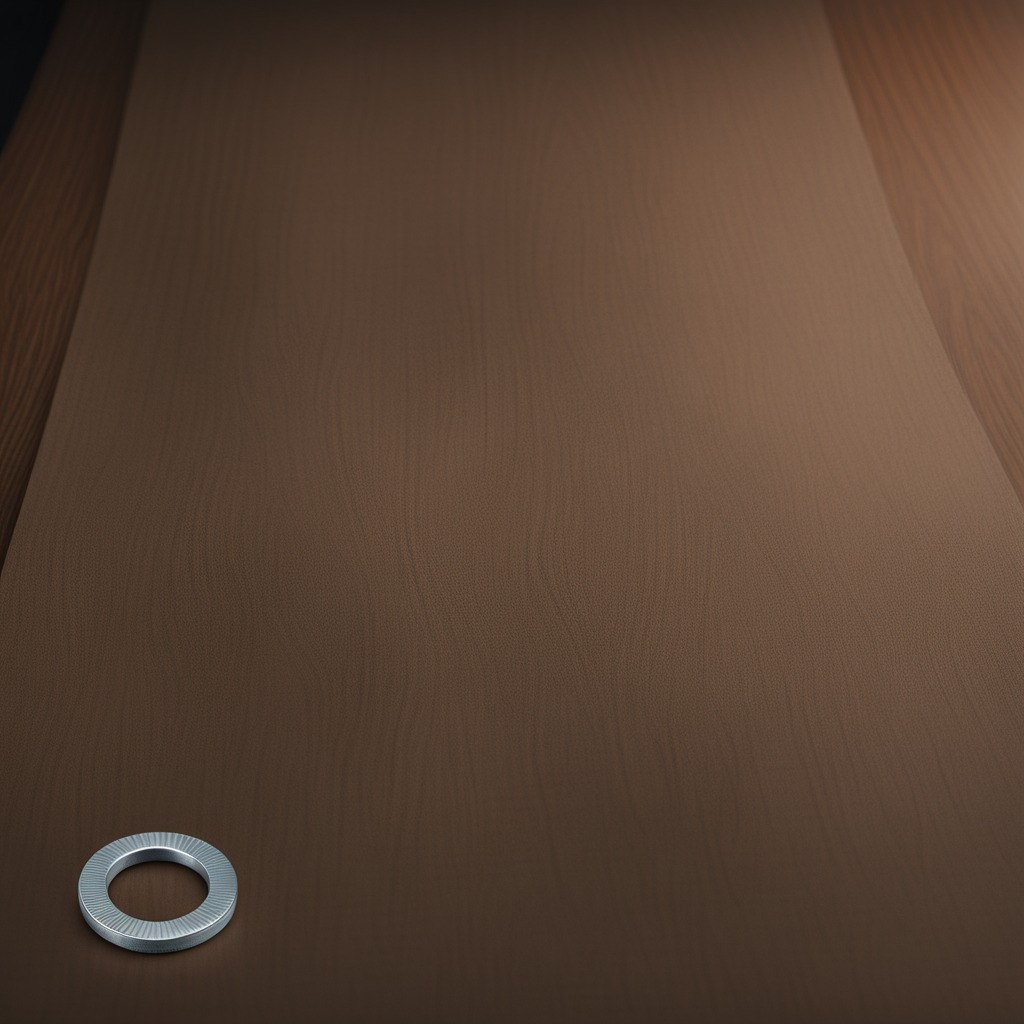
A flat metal washer is lying on the wooden table inside a workshop at night.